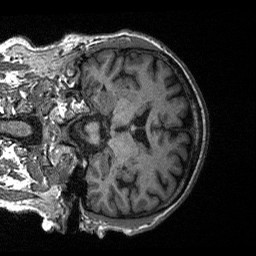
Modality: T1w
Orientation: coronal
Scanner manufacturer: siemens
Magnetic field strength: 3 T
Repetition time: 2.3 s
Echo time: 0.00226 s